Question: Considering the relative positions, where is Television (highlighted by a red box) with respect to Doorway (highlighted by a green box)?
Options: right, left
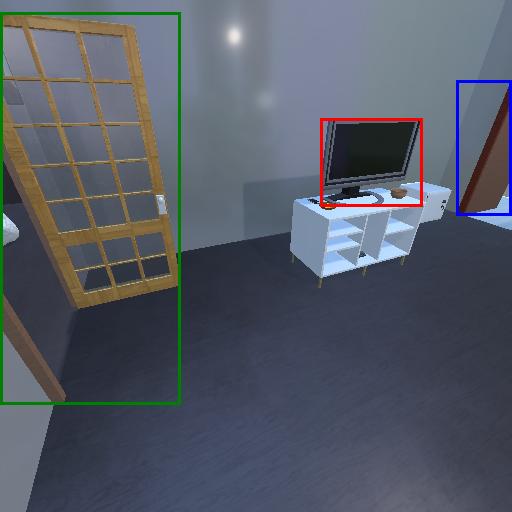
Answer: right